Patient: sex F, age 54
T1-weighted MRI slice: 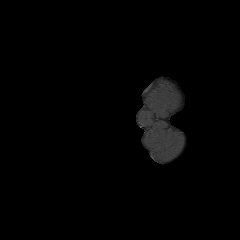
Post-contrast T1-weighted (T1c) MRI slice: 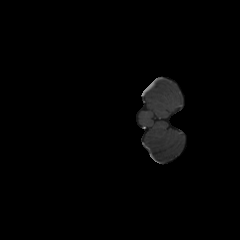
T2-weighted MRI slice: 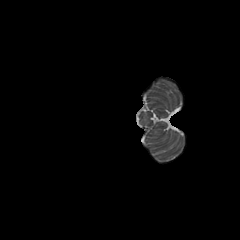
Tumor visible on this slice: no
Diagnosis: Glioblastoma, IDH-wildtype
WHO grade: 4